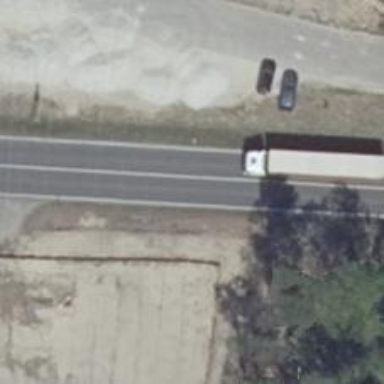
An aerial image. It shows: Primary road with asphalt surface.